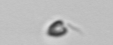
Label: Pyramimonas